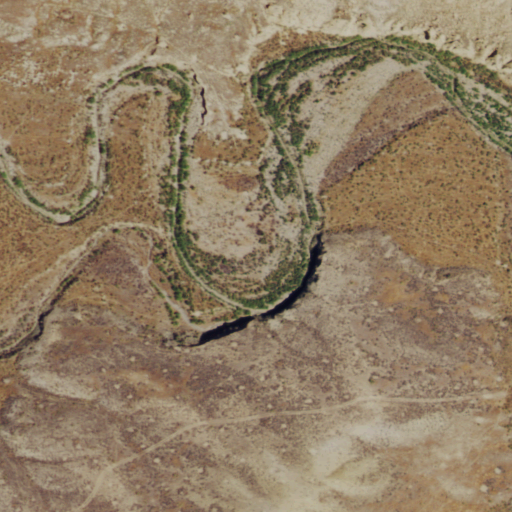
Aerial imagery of valley in Wyoming named North Fork Coal Draw containing only shrub